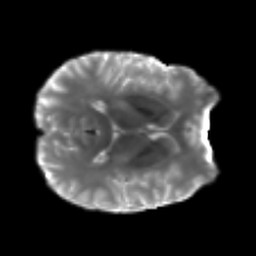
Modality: T2w
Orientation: axial
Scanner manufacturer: siemens
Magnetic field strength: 3 T
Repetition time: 3.6 s
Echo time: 0.092 s